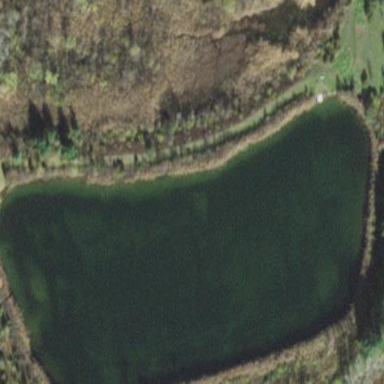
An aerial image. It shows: Pond surrounded by natural water.